Question: I am using template to show a as a list/tree structure.
My depth is unknown. In most of the cases my code works. There is just one case I have encountered so far that does not work.
My JSON sample:
'''
[
{
"type":"image",
"bitmapname":{
"text":"Image_12.bmp"
},
"command":[
{
"type":"close",
"text":"1234"
},
{
"type":"place",
"text":"company"
},
{
"type":"key",
"key": "Tab"
},
{
"type":"keyboard",
"text":"welcome",
"command": [
{
"type":"open",
"text":"1234"
},
{
"type":"home",
"text":"company"
}
]
}
]
},
{
"type":"image",
"bitmapname":{
"text":"image_14.bmp"
},
"command":{
"type":"move",
"text":"right"
}
}
]
'''
The output is below:

AngularJS code:
'''
<script type="text/ng-template" id="xml.html">
<!-- XML is coming from controller as a JSON shown in my sample -->
<ul>
<li ng-repeat="item in XML">
[[ item["type"] ]]
<div ng-include=" 'xml.html' "
onload="XML = item.command">
</div>
</li>
</ul>
</script>
<div ng-include=" 'xml.html' ">
'''
As you may noticed last list item is empty because that '"command"' is
I am trying to create a recursive function that will go through the JSON and create arrays on one element '"command": [{...}]' in places where I have '"command": {...}'
Can anyone suggest a solution that will convert the object to array of object wherever I have length-one object?
I have no control over JSON being sent from Django backed. Python is using 'xmltodict' extension to convert XML to Dictionary. Whenever XML tags have no children it does not create a list. It only creates a dictionary.
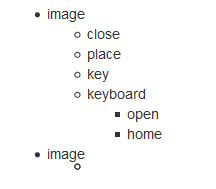
Answer: This isn't a very generic approach, but should work for your requirement:
'''
function fixCommands(values) {
values.filter(function (v) {
return 'command' in v;
})
.forEach(function (v) {
if(v.command.constructor === Array) {
fixCommands(v.command);
} else {
v.command = [v.command];
}
});
}
'''
<URL>